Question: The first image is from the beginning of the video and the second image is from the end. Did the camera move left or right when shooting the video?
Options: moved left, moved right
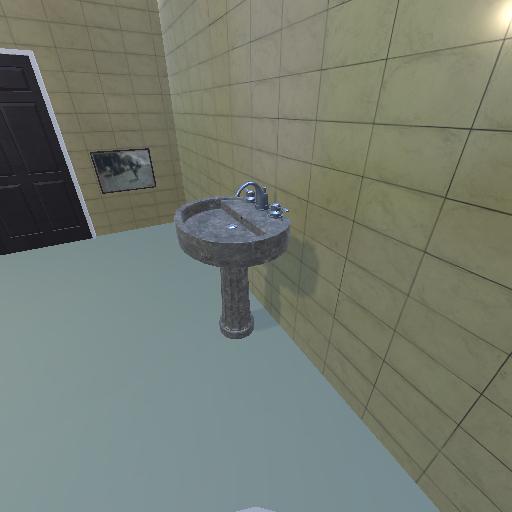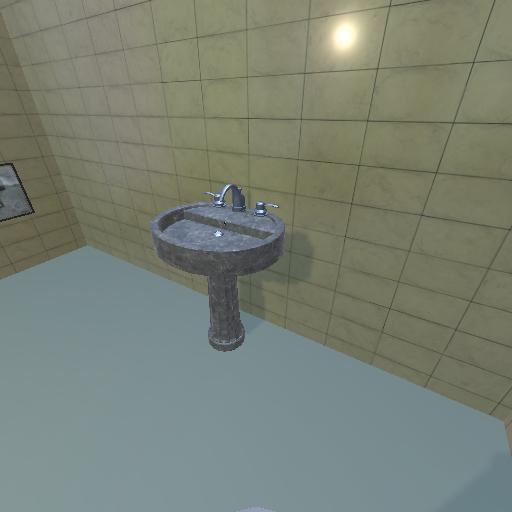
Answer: moved left